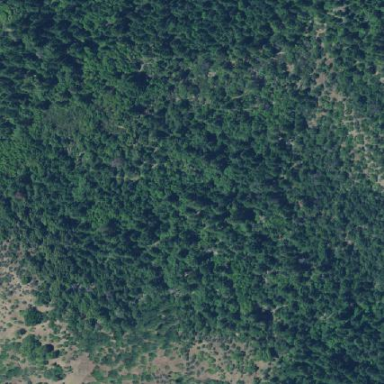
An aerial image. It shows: Forest area.